Field crop: tomato
Growth stage: 2
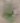
Species: solanum